Interaction volume radius: 10 \u00c5
Interaction volume height: 35 \u00c5
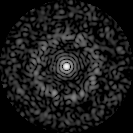
Disorder parameter: 0.834